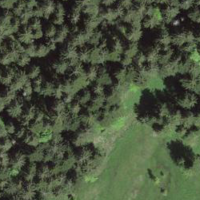
EUNIS habitat code: 43
Species observed at this site:
Poecile palustris
Corvus corone
Erithacus rubecula
Milvus milvus
Dryocopus martius
Nucifraga caryocatactes
Garrulus glandarius
Buteo buteo
Falco tinnunculus
Corvus corax